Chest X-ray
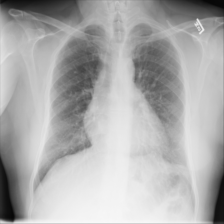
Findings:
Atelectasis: negative
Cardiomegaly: negative
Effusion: negative
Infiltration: negative
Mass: negative
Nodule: negative
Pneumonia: negative
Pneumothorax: negative
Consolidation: negative
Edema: negative
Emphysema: negative
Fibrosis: negative
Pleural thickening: negative
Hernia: negative